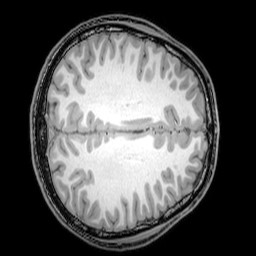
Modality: T1w
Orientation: axial
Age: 21
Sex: male
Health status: healthy
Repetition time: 0.081 s
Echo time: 0.037 s